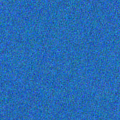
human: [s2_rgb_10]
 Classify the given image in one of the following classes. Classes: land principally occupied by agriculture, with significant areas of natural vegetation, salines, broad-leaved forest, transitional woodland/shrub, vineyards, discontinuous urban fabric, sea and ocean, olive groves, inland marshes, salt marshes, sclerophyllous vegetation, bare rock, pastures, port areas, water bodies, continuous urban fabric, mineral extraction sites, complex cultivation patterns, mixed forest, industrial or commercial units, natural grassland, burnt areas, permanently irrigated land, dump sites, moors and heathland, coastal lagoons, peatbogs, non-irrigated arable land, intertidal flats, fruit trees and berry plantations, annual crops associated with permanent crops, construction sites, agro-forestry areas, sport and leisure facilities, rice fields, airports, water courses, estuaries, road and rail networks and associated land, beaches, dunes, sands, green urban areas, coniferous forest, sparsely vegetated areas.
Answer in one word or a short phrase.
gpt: sea and ocean